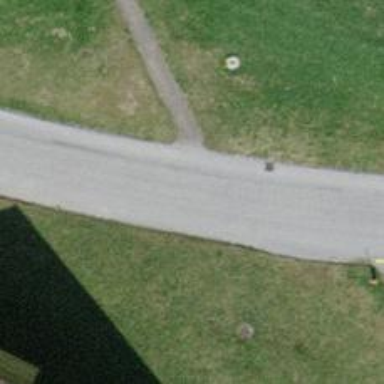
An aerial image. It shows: Unclassified road with asphalt surface.